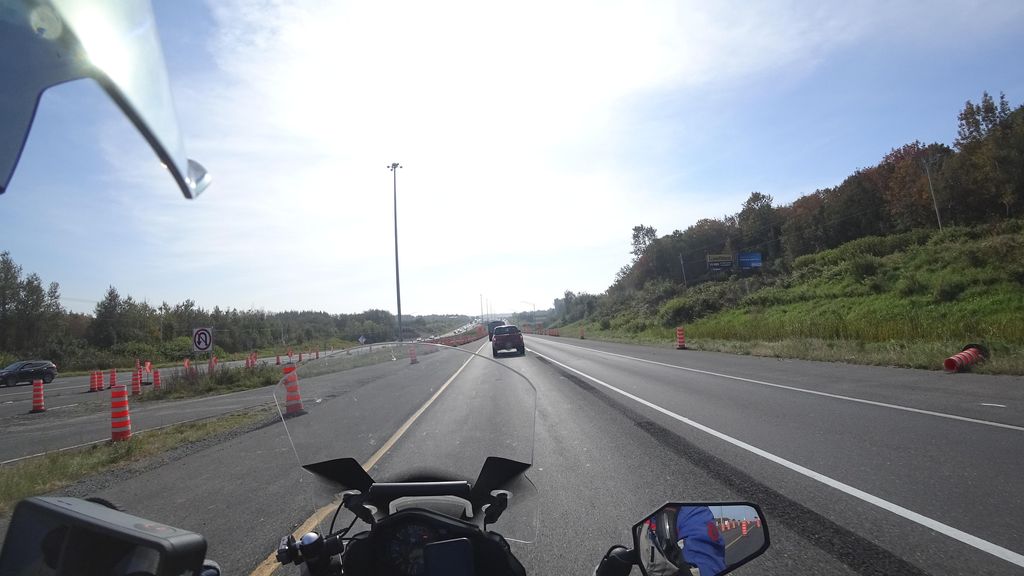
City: quebec_city